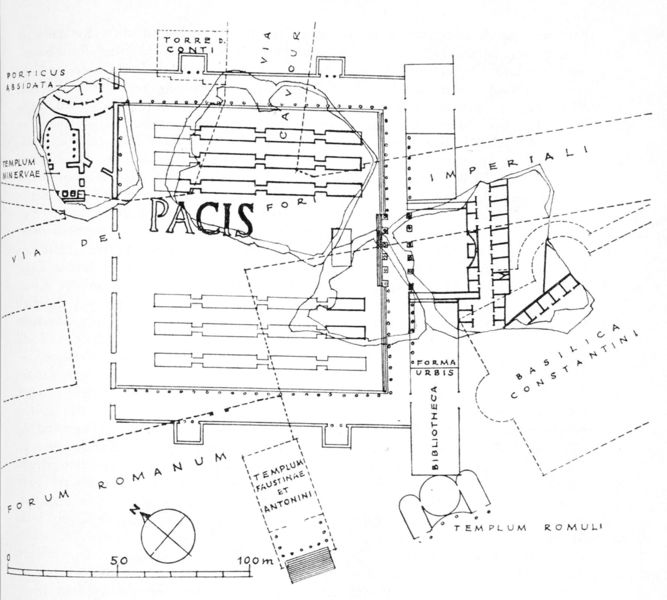
Titel: Templum Pacis (der mit “Bibliotheca” bezeichnete Bau ist jetzt SS. Cosma e Damiano)
Standort: Rom, S. Cosma e Damiano (EU - I - Latium)
Schlagwörter: berg, weiß, stadt, schwarz, zeichnung, anlage, gebäude, architektur, schrift, italien, linien, platz, striche, ruine, antike, schwarzweiß, namen, rom, karte, antik, plan, tempel, ara, imperial, römisch, forum, forum romanum, basilika, grundriss, massstab, bauplan, himmelsrichtung, windrose, romanum, templum, pacis, karet, romuli, masssatb, imperiali, plan rom antike